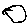
Label: line